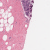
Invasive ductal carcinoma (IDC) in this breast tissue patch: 0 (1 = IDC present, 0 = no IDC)